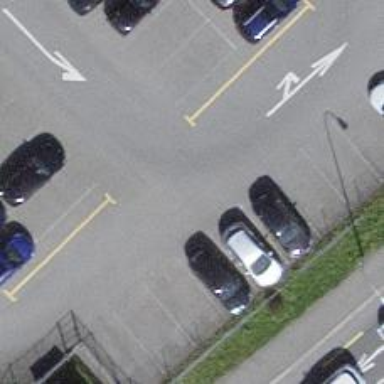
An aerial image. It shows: Road serving as parking aisle.